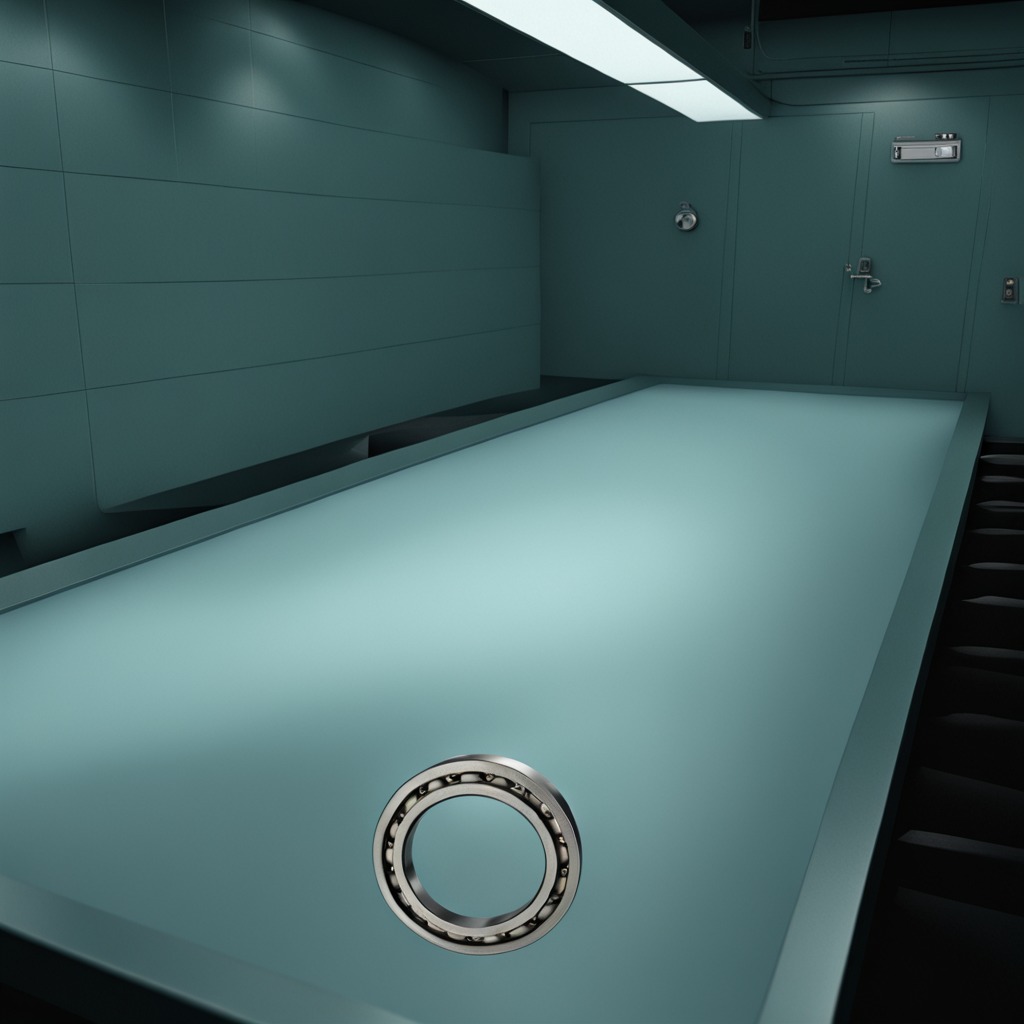
A metal ball bearing is lying on the table.